Current action and preconditions to check: trajectory_clear

Your task: For each precondition in the list above, predict whether it will hold at this action.

Consider the current scene as observed from the mobile robot's camera, and analyze the predicted future states of all dynamic agents (e.g., people, animals, vehicles, or any moving entities) within the NEXT SECOND.

IMPORTANT: Only answer "very likely" if you are absolutely certain—based on strong, clear evidence—that a dynamic agent will violate the precondition in the predicted future state. Do NOT answer "very likely" for unlikely, ambiguous, or low-probability risks.

Ask yourself for each precondition: Is there a high probability, with clear and convincing evidence, that the predicted future states of any dynamic agent will interfere with the predicted future state of the currently executing action within the NEXT SECOND, causing that precondition to fail?

Assess the risk level based on these predictions. Use "likely" or "very likely" if motions create a clear risk of interference.

Use "neutral" or "improbable" if agents are nearby but their predicted paths are clearly diverging or non-conflicting.

Failure Risk Categories: "very improbable", "improbable", "neutral", "likely", "very likely"

Answer Format: Output ONLY the probability_of_failure value from these categories: "very improbable", "improbable", "neutral", "likely", "very likely"

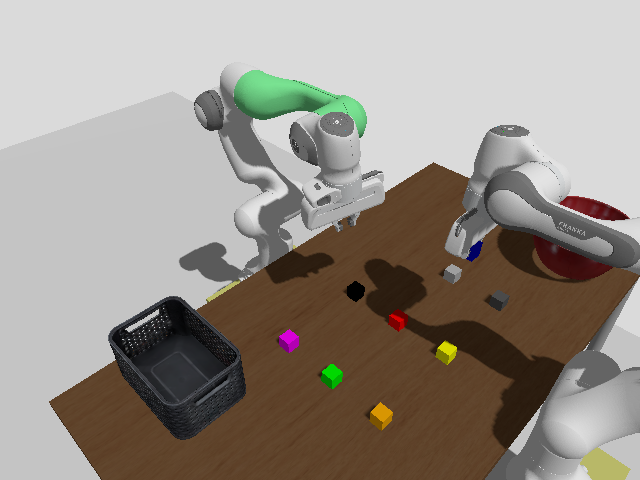

Answer: very improbable